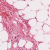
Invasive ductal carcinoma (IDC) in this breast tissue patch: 0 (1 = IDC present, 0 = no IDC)